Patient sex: M
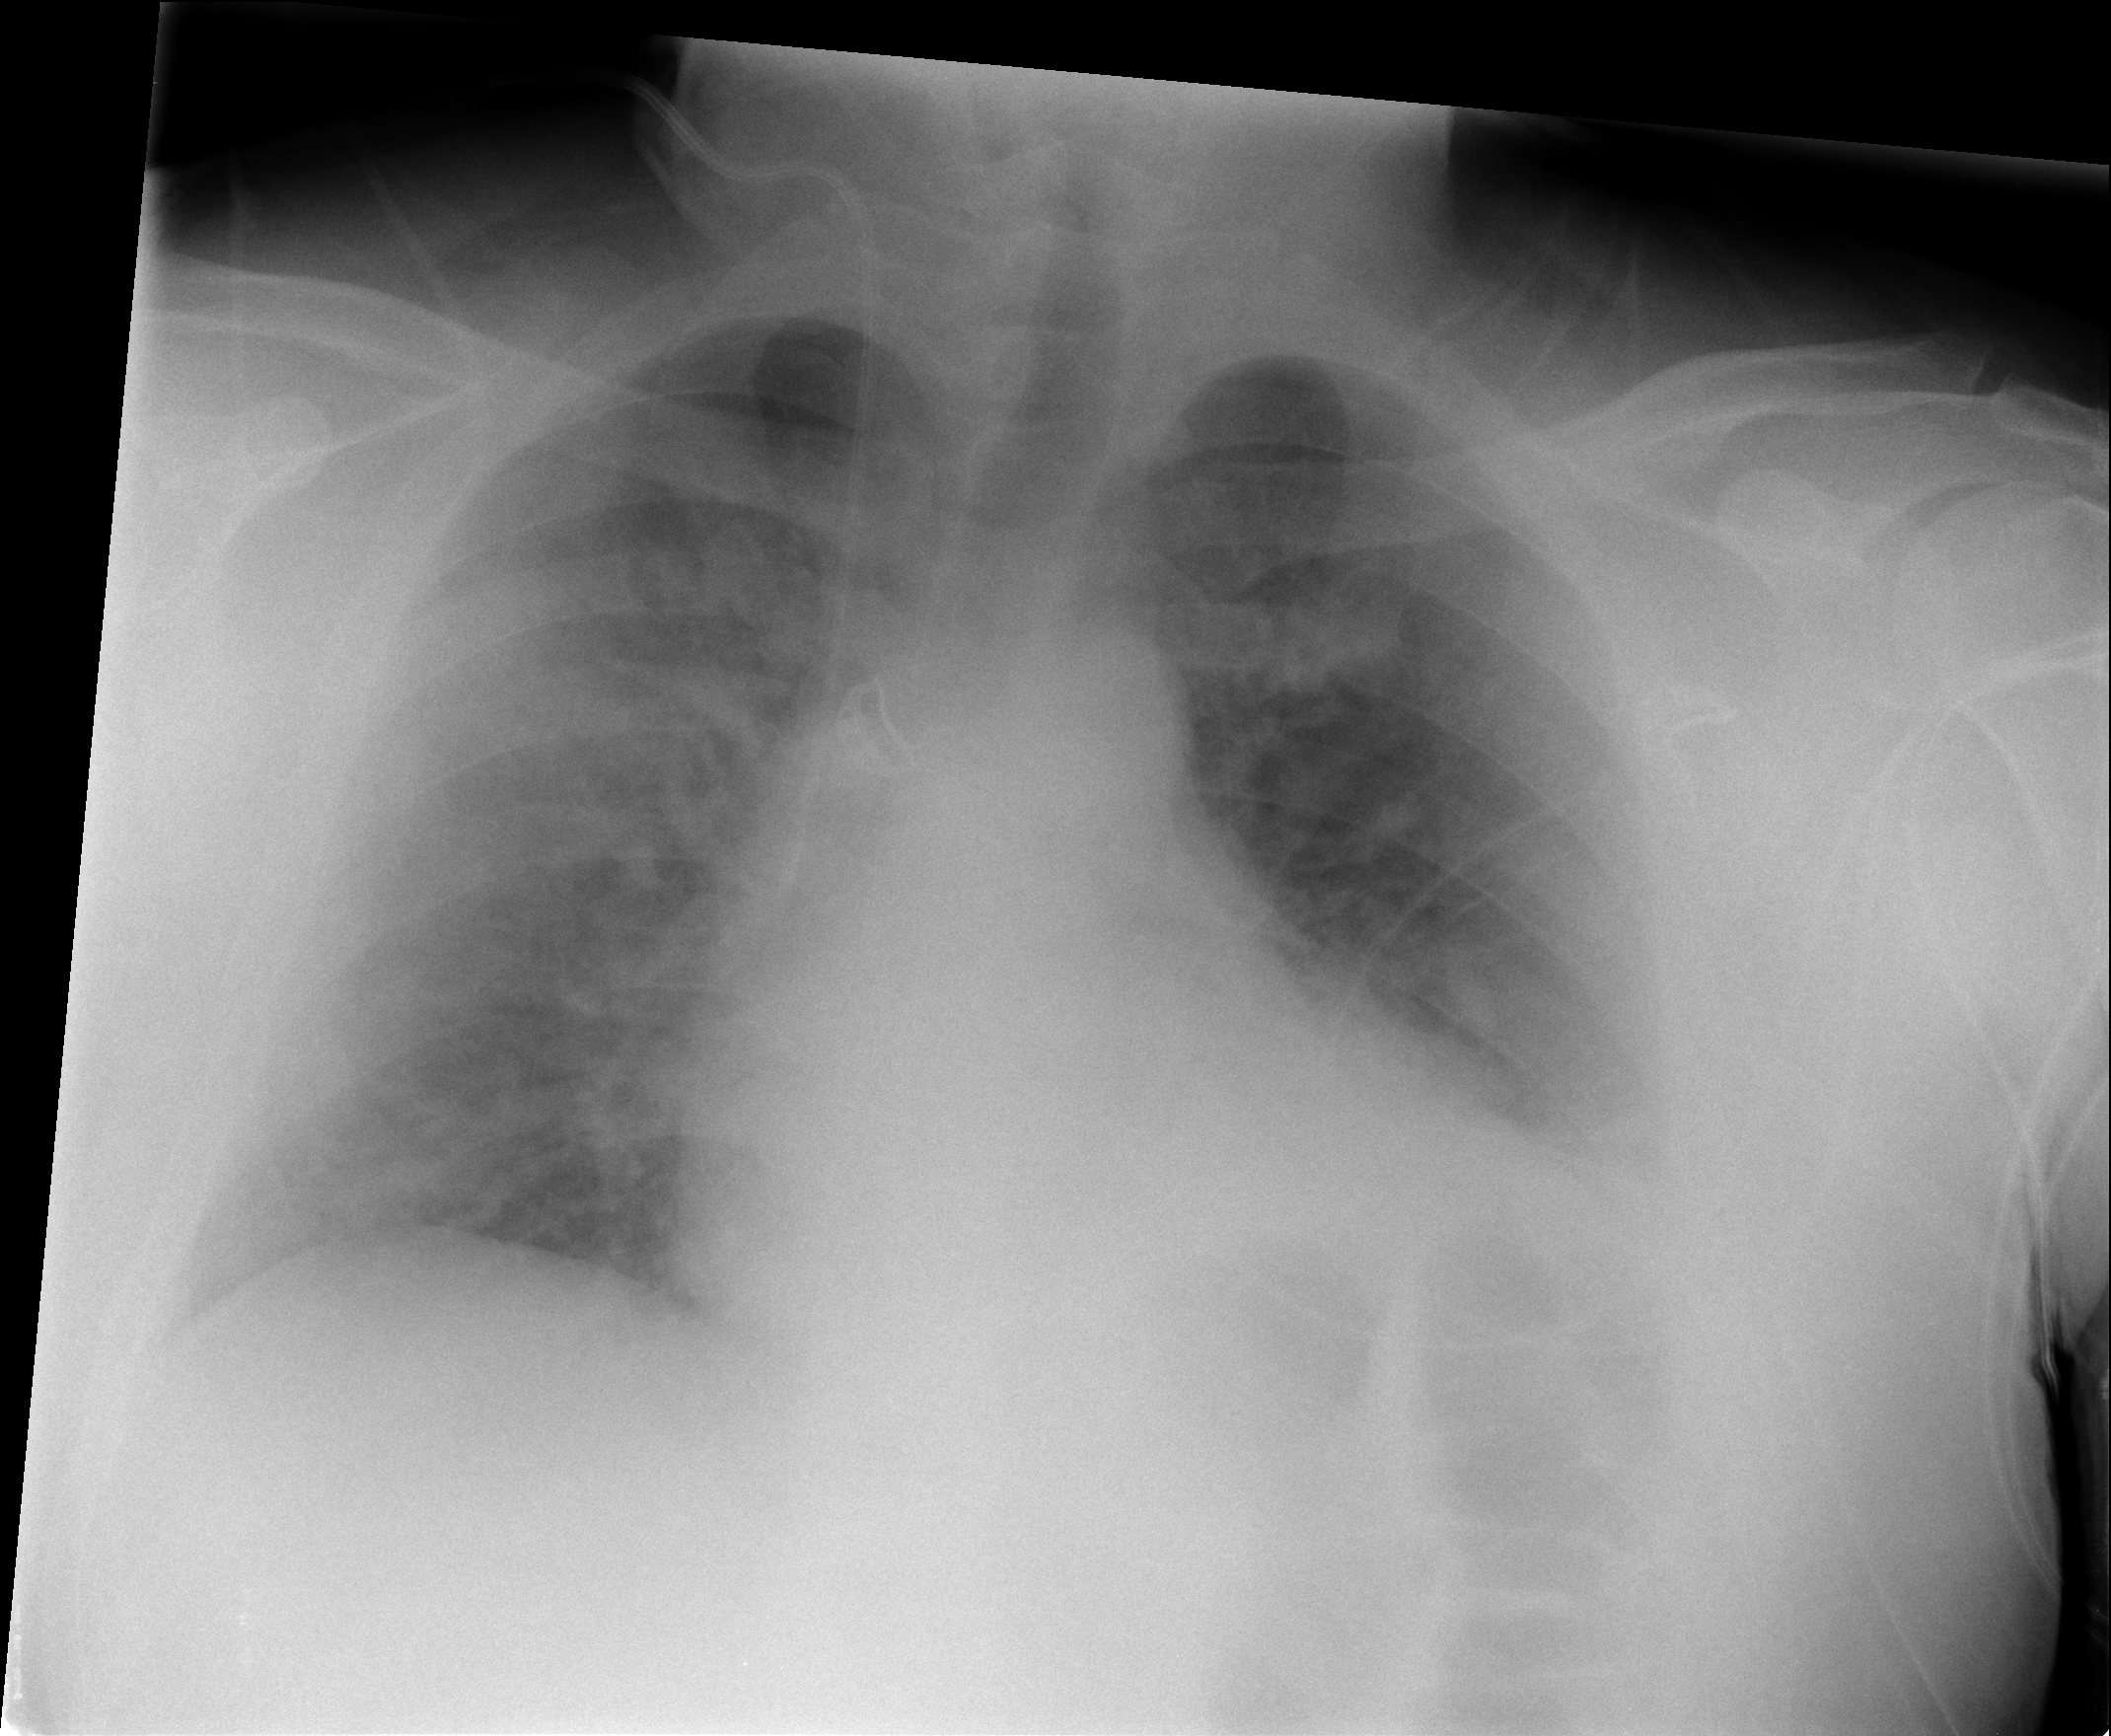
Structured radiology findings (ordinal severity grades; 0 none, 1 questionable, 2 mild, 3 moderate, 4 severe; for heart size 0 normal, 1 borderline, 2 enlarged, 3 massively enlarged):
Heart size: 1
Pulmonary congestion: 3
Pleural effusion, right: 0
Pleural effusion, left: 2
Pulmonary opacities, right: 3
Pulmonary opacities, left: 2
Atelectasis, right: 3
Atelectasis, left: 3